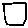
Label: square